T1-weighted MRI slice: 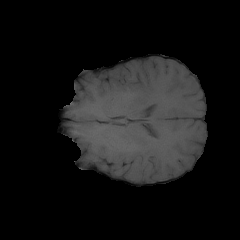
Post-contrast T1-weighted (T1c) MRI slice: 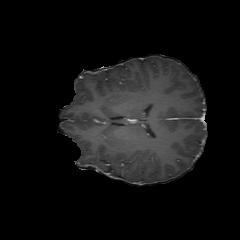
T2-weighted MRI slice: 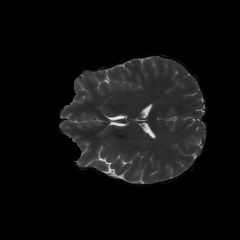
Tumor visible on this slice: no